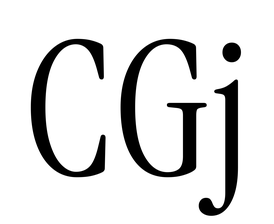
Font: InstrumentSerif-Regular